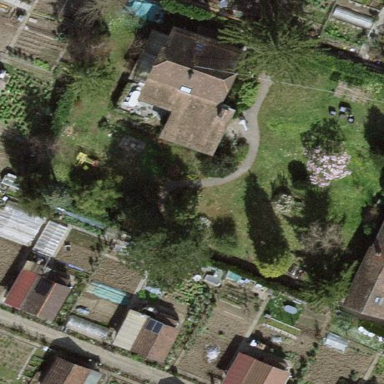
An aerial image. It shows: Garden surrounded by fence.